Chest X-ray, PA view. Patient: 14 years old, sex F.
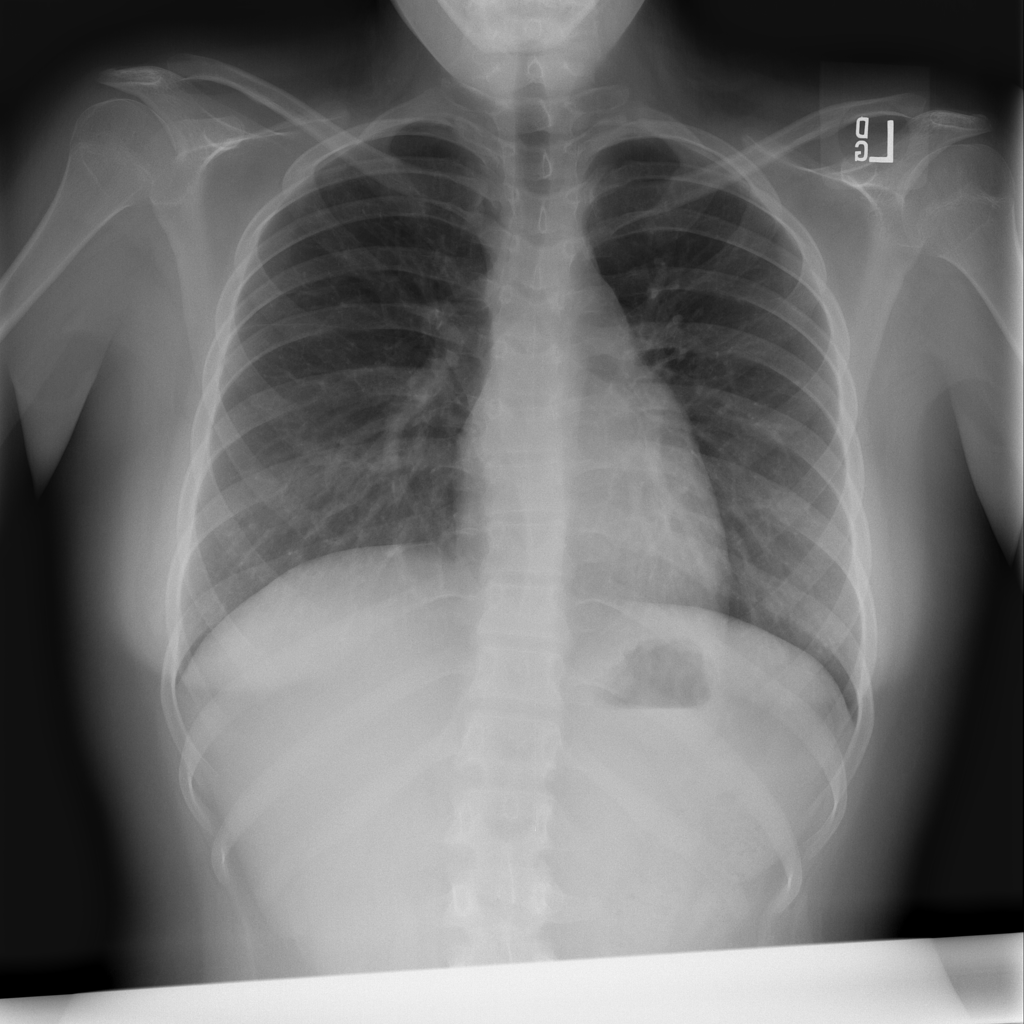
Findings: No Finding